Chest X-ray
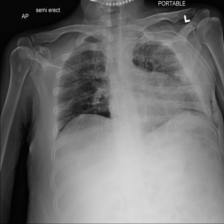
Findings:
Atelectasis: negative
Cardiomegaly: negative
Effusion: negative
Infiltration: negative
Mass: negative
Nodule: negative
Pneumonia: negative
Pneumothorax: negative
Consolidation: negative
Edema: negative
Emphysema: positive
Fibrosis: negative
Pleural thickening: negative
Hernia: negative